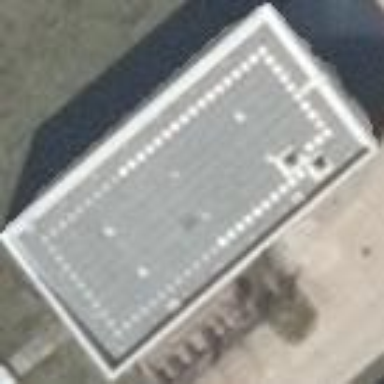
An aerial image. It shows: Service building.